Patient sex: F
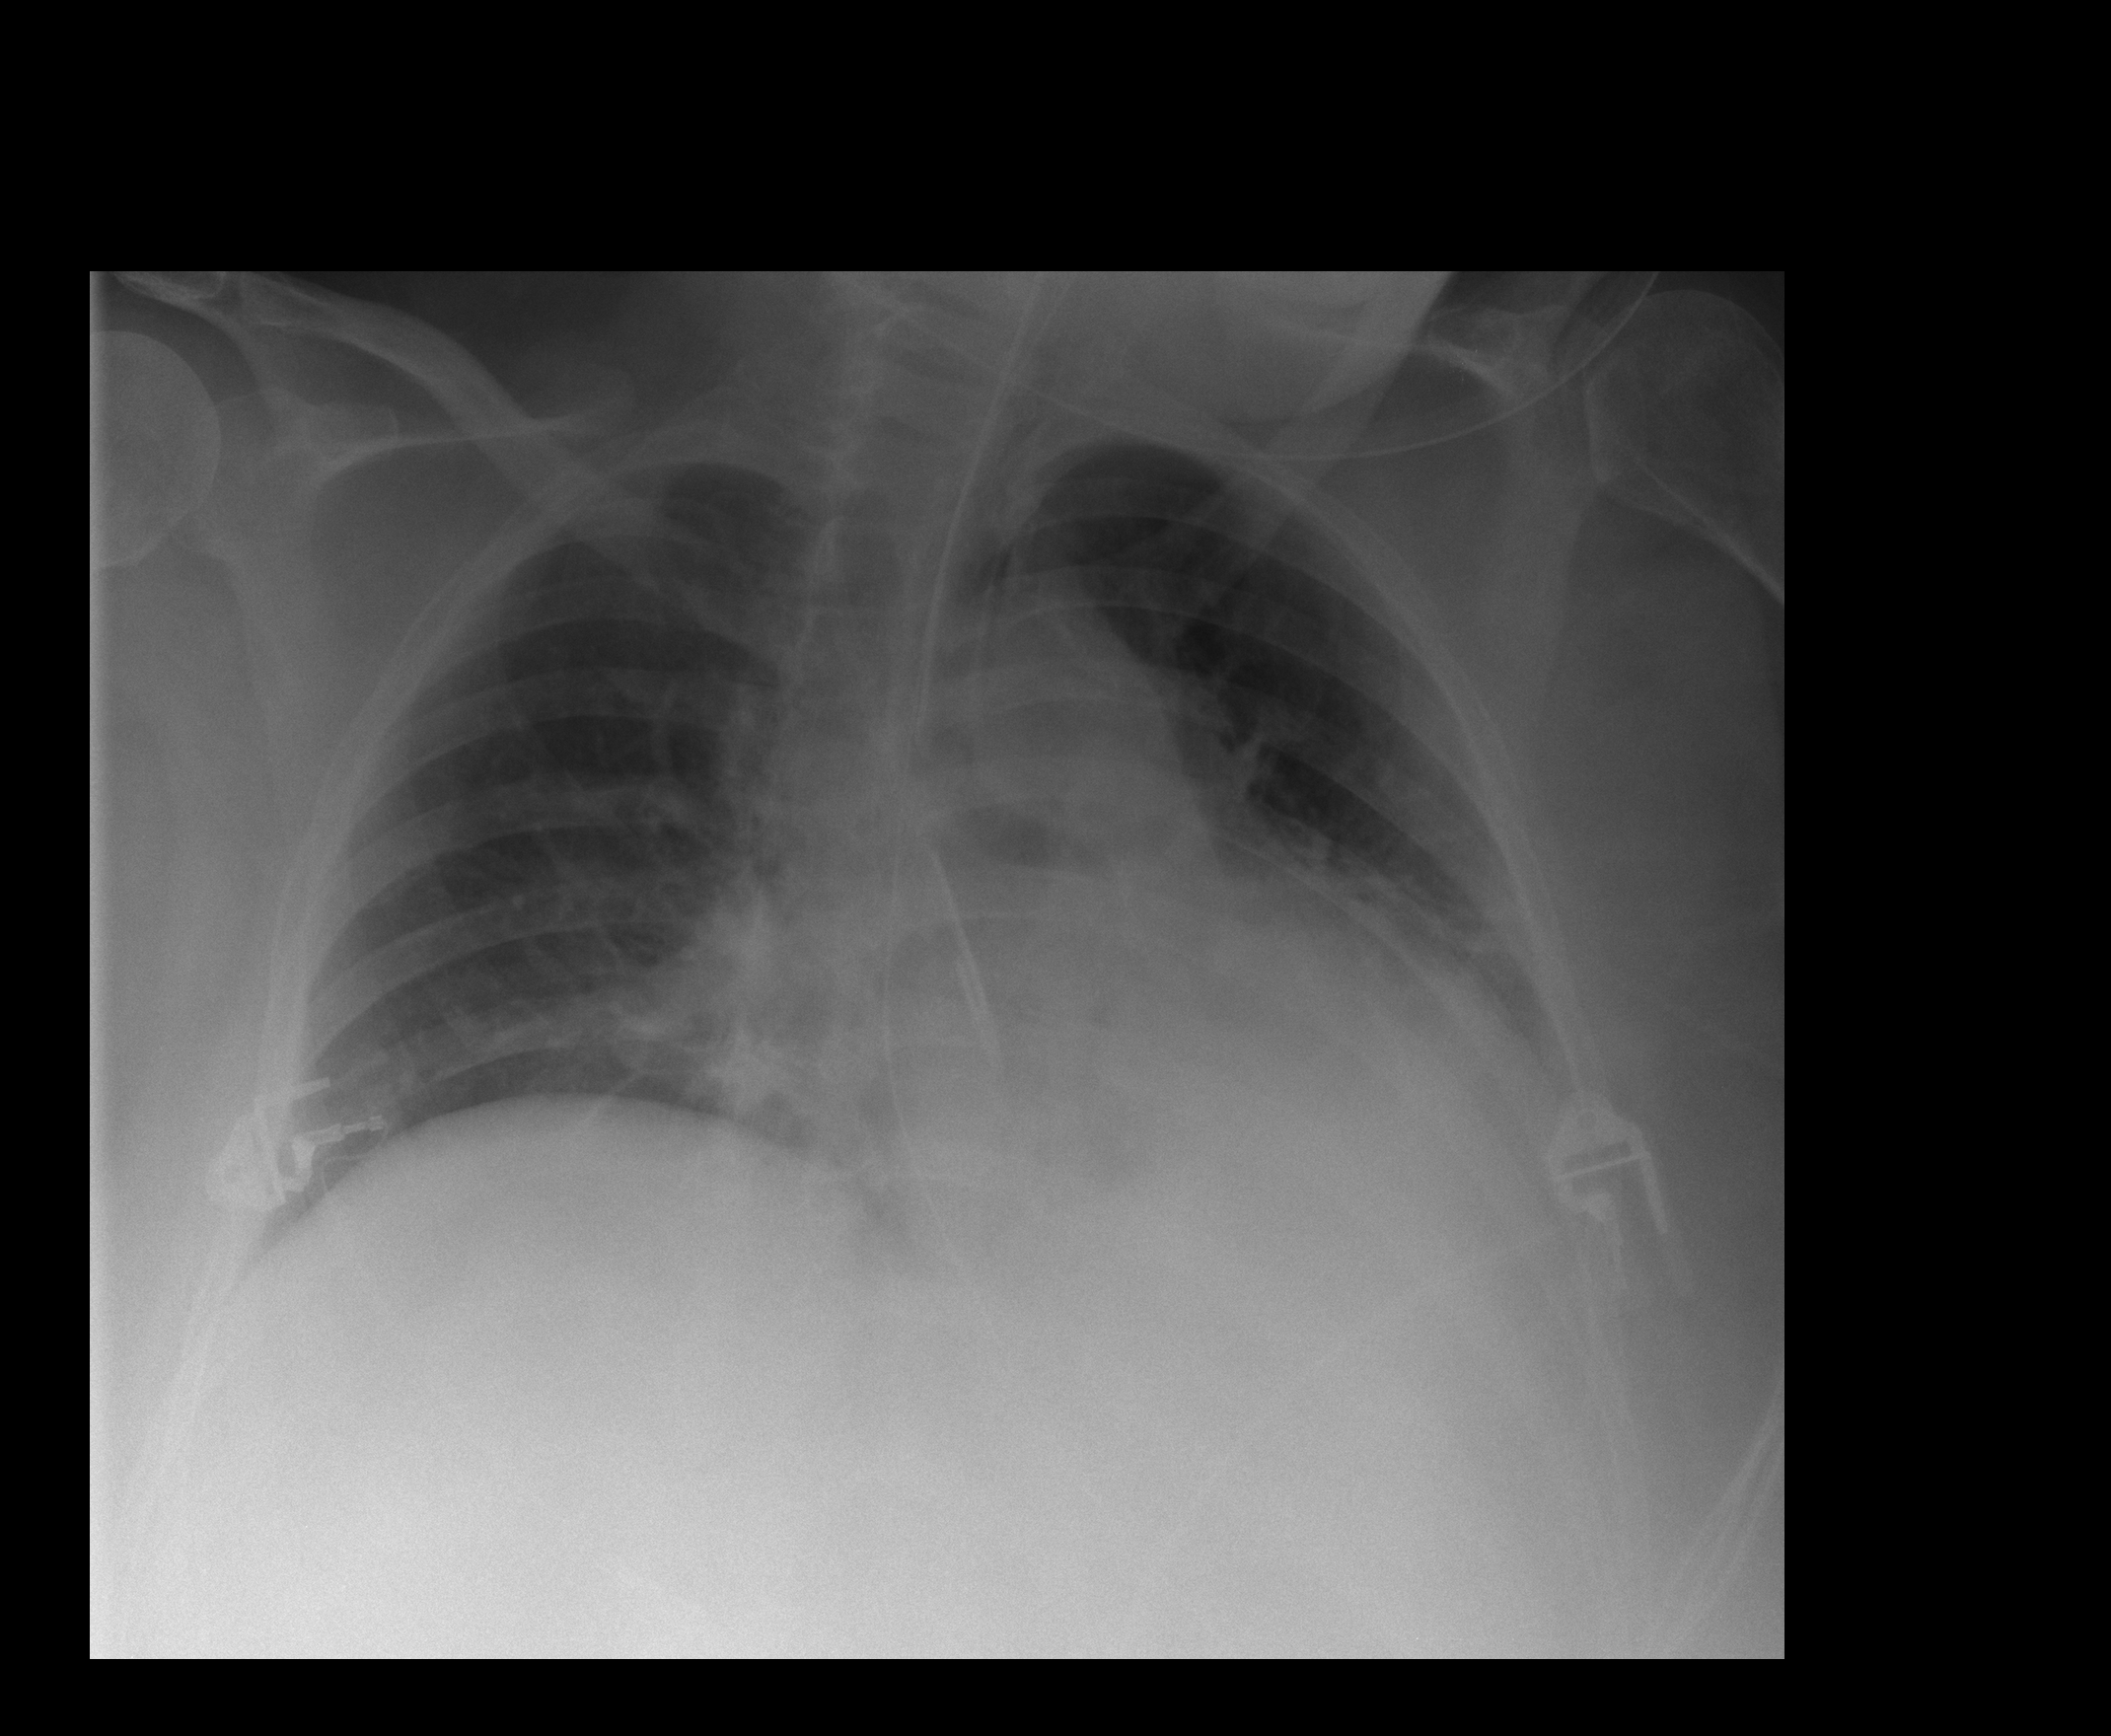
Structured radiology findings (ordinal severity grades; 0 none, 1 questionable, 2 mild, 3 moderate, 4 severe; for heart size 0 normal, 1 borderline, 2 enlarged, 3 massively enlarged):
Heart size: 1
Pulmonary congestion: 1
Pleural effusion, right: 0
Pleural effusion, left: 2
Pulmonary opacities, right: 0
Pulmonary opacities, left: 0
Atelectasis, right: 2
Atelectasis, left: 2